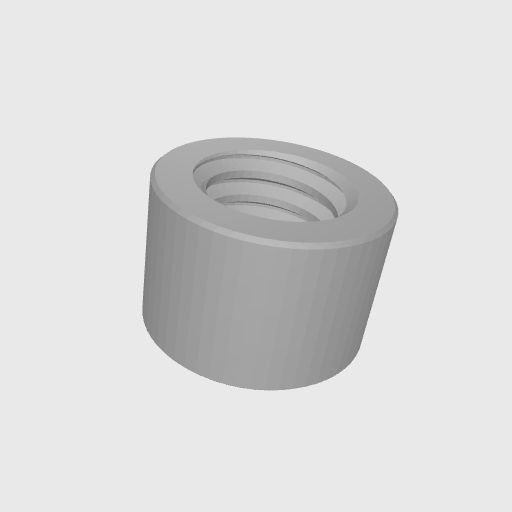
Part: Standoff6OD4